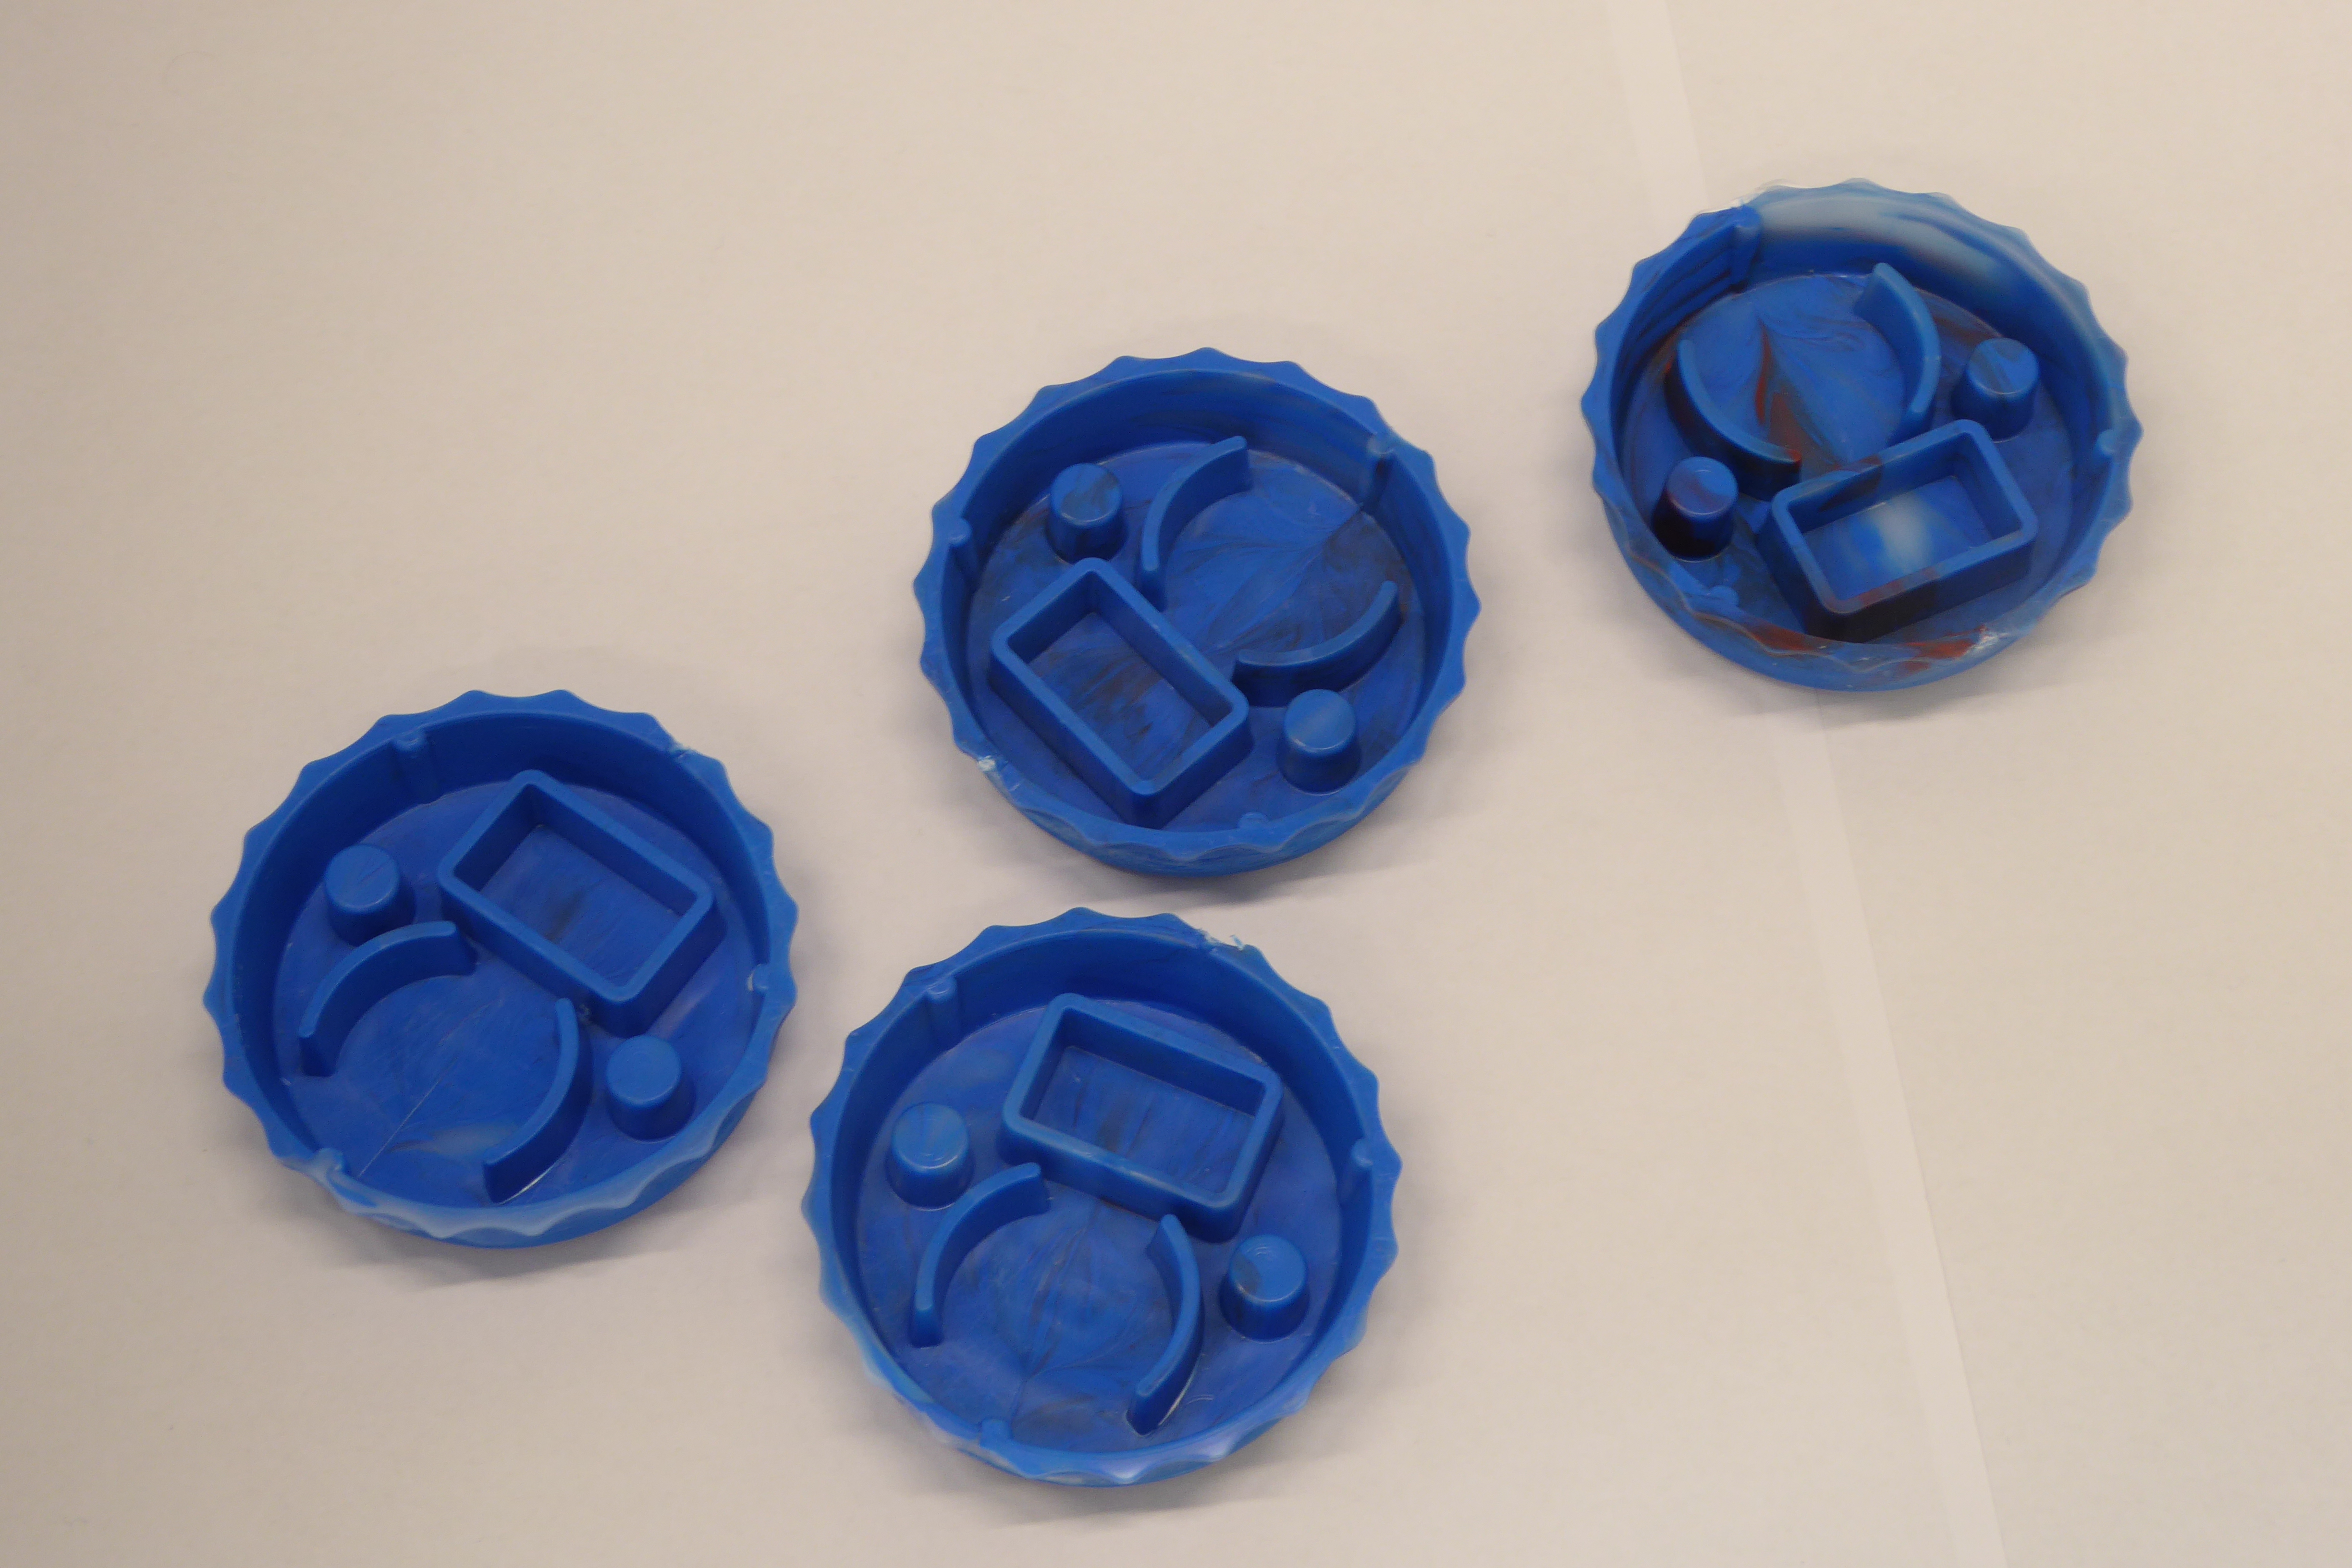
Label: Bottle Opener - Cover